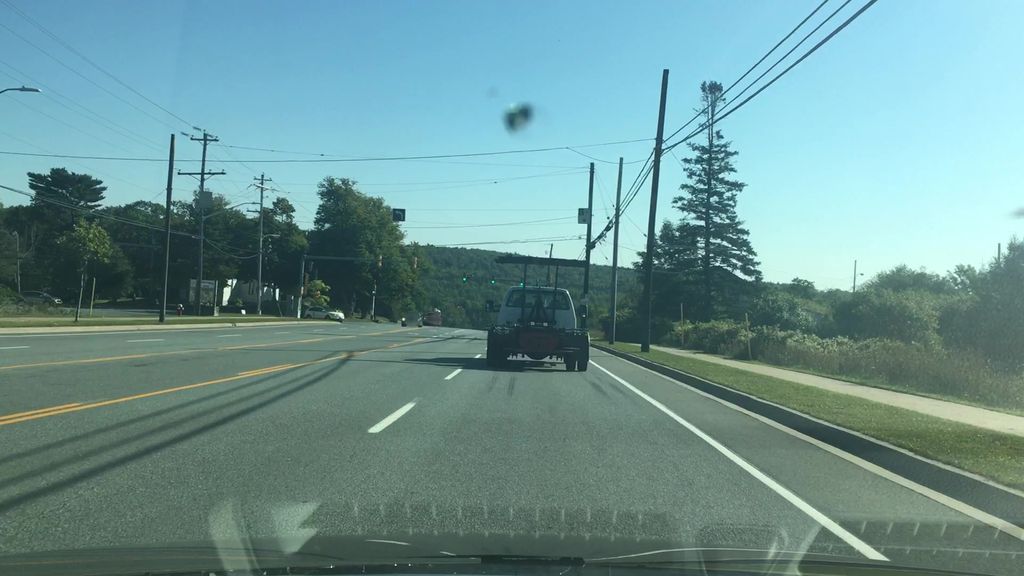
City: halifax